Question: I could use some help on a layout. This is what I'm trying to achieve:

Here are the specs:
- - - -
This of course must work when the content is both shorter and longer than the viewport.
I've been playing around with this for a few hours and I just can't get it to fulfill all the features.
I created a fiddle for it here: <URL>
The problems with this solution are currently:
- -
Is this even possible? Can somebody help me out with this?
I've tried these solutions and variations thereof but both are slightly different from my usecase:
- <URL>
Thanks a lot for any help!
Chris
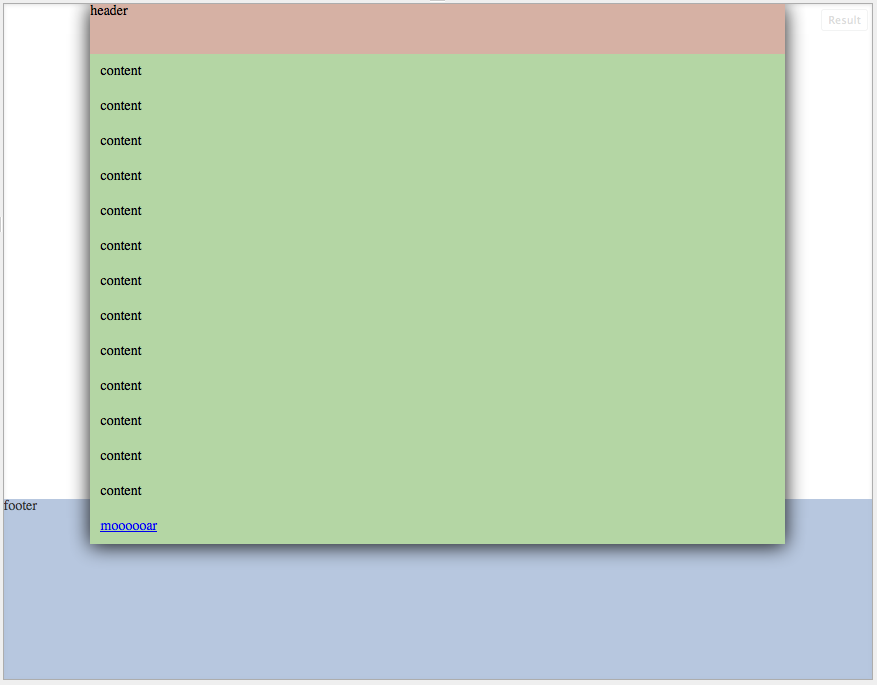
Answer: I created a fiddle with a possible workaround, inserting two extra divs in the footer to fake the overlay.
One annoying downside: in Chrome the highest div (to mask the dropshadow) seems to shift 1px upon resize. FF + IE are fine.
<URL>
EDIT: found a fix for the pixel shift in Chrome: <URL>
EDIT2: or if it's an option to use jQuery, the result is even slightly better: <URL>